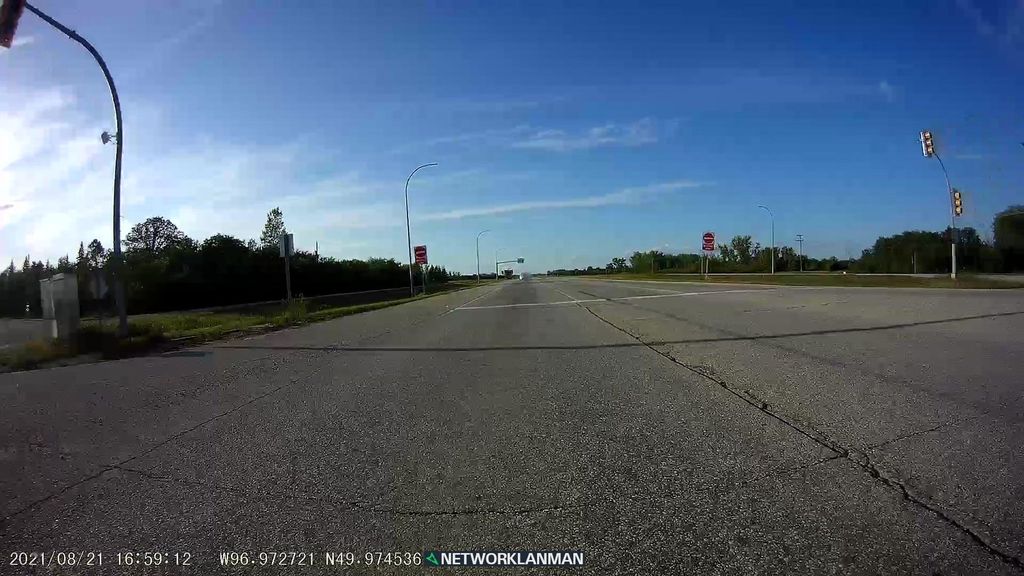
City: winnipeg